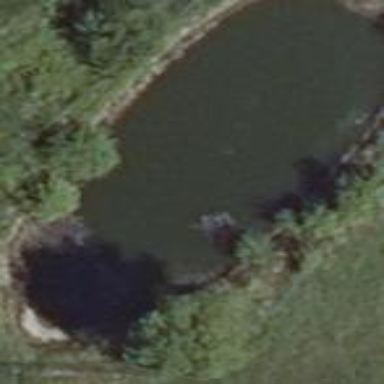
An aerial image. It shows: Serene pond surrounded by nature.